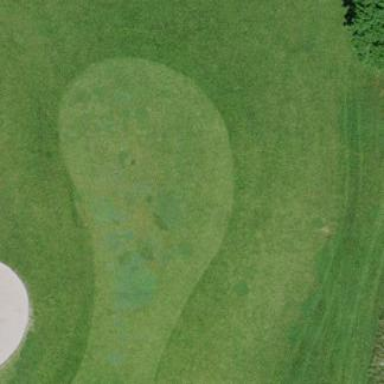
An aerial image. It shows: Grassy area designated as golf fairway.